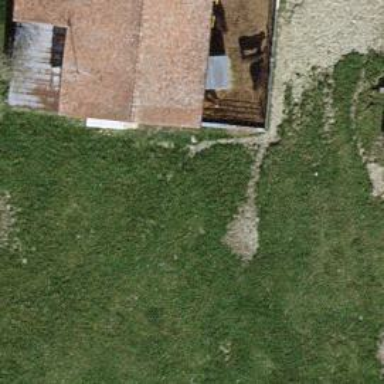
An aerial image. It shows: Farmyard area.